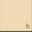
Piece: xx